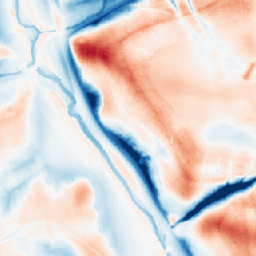
Category: classical
Decomposition family: uniform
Decomposition parameters: size: 50
Upsampling method: nearest
Upsampling parameters: scale: 8
Upsampling scale: 8